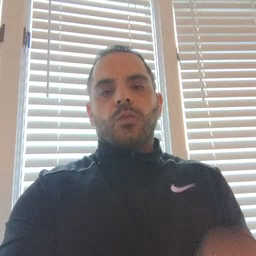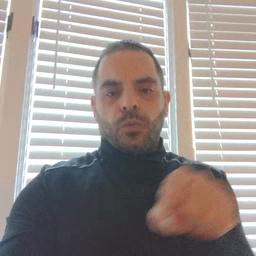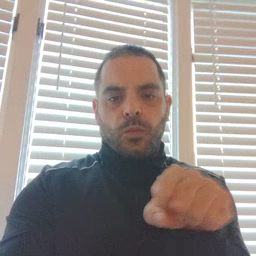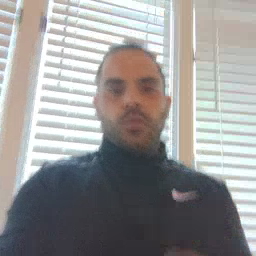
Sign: shoe